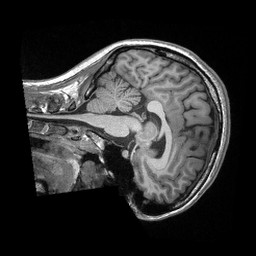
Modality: T1w
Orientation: sagittal
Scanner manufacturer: siemens
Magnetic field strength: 3 T
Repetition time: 2.3 s
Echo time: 0.00308 s